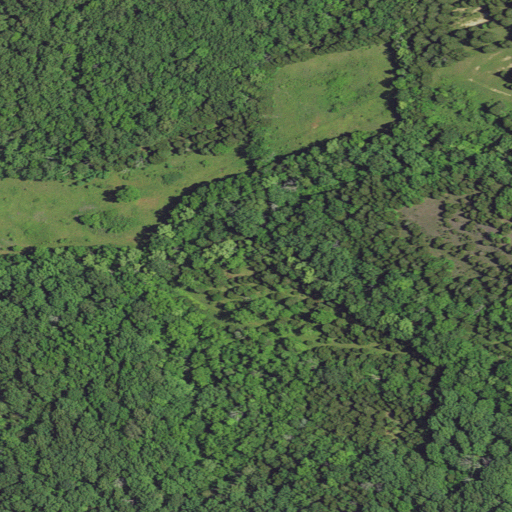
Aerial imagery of valley in Missouri named Whitson Hollow containing deciduous forest, mixed forest, pasture, open development, and evergreen forest